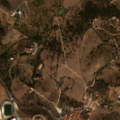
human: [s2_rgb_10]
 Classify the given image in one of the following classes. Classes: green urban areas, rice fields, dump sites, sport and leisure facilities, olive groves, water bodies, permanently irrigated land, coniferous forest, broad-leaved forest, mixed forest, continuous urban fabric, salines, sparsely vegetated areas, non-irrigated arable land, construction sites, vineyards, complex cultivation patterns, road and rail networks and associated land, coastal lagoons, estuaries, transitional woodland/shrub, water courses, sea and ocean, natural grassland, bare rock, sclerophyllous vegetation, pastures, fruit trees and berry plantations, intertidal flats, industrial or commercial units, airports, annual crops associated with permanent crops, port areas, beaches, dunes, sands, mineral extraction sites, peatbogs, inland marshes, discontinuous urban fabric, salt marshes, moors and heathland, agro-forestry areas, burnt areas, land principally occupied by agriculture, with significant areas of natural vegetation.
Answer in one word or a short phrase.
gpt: continuous urban fabric, non-irrigated arable land, pastures, annual crops associated with permanent crops, land principally occupied by agriculture, with significant areas of natural vegetation, broad-leaved forest, transitional woodland/shrub